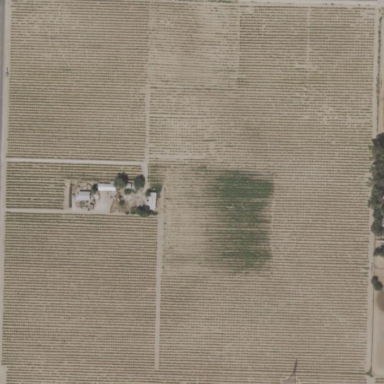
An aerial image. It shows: Vineyard.